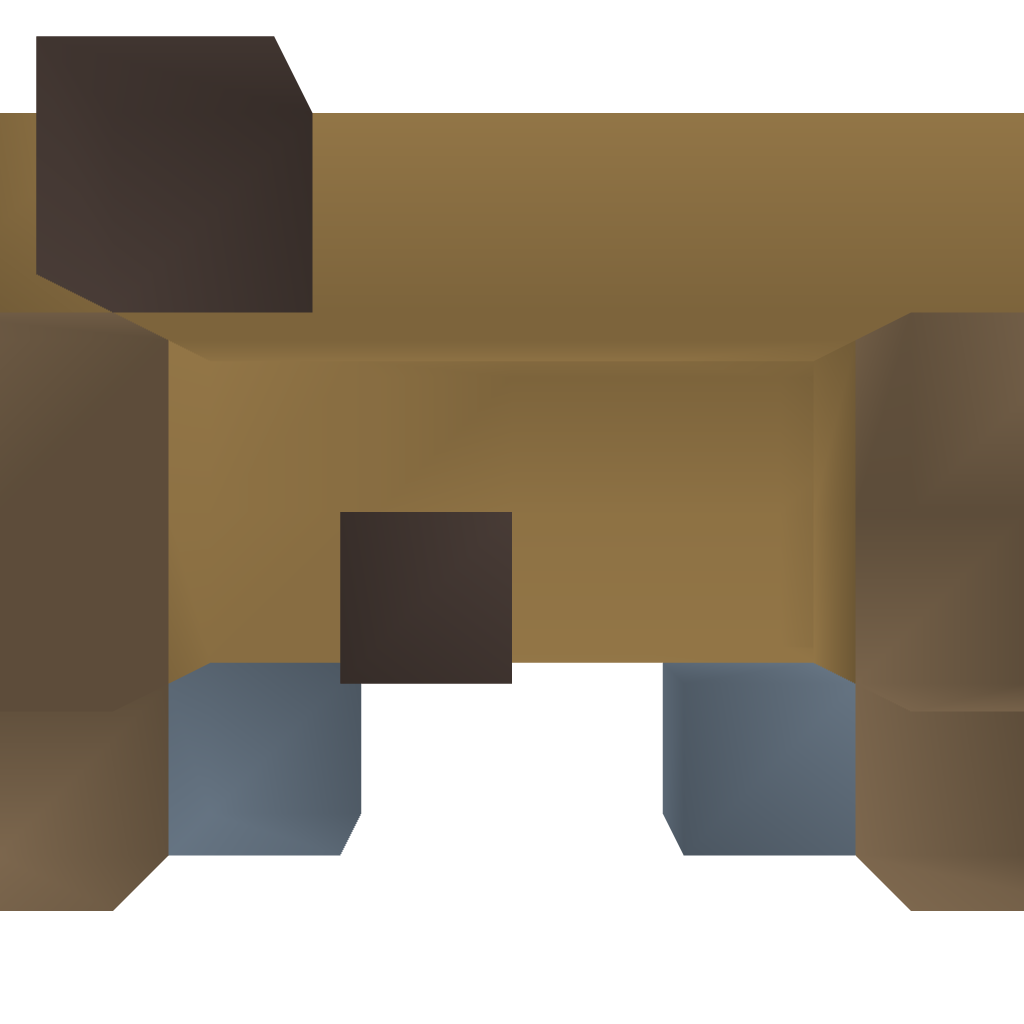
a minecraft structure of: Bus Station 3